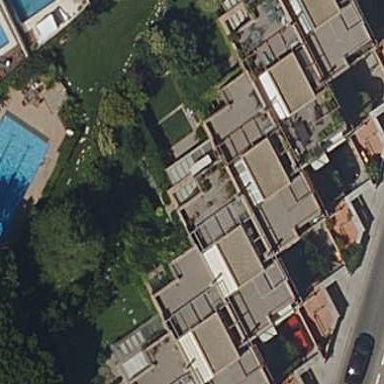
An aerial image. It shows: Terrace building.